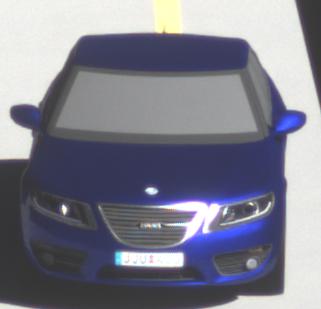
Make: Saab
Model: 5-Sep
Detailed model: 9-5 1.6T
Model produced from: 2010/06
Model produced until: 2011/12
Doors: 4
Color: blue
Road condition: dry road
Daytime: morning or afternoon
Contrast: high contrast